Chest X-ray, AP view. Patient: 49 years old, sex M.
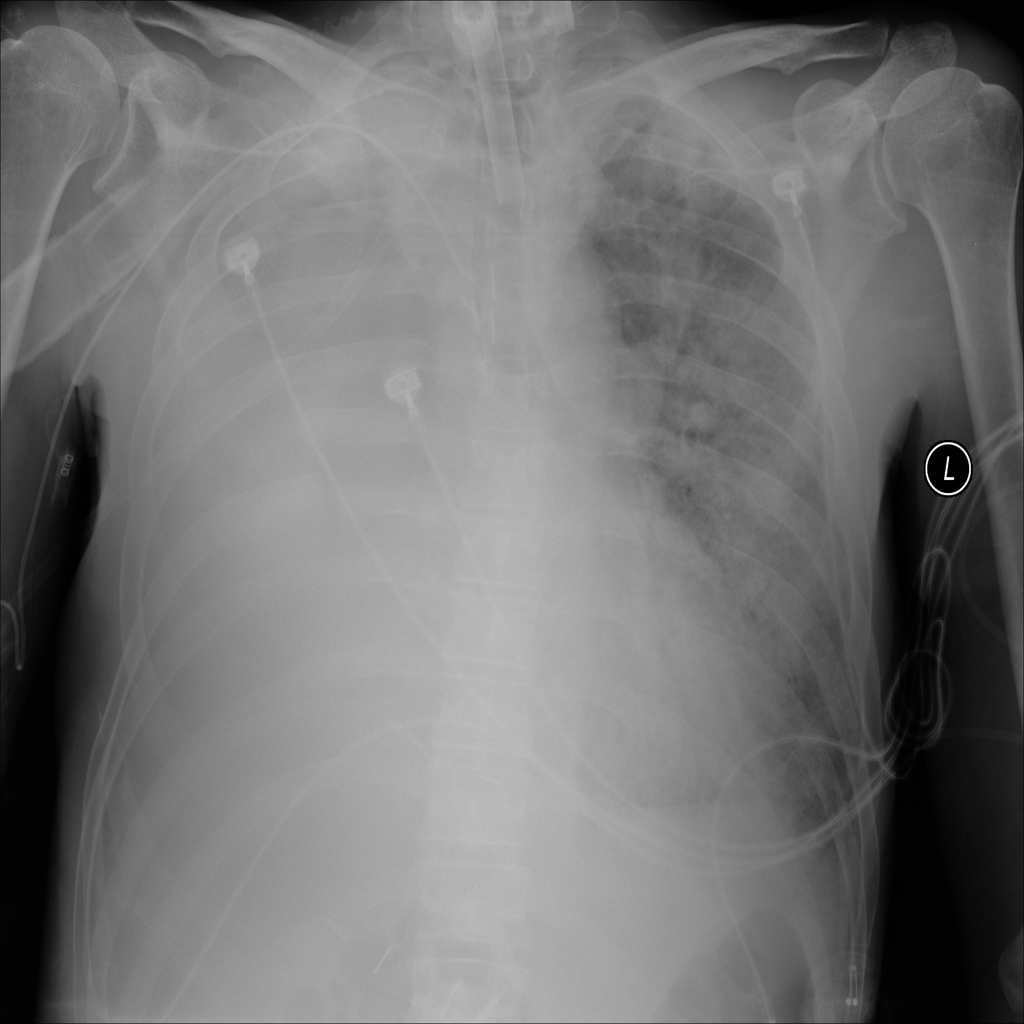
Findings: Infiltration